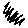
Label: zigzag